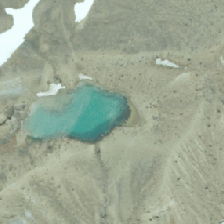
Land cover: lake_pond